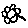
Label: flower